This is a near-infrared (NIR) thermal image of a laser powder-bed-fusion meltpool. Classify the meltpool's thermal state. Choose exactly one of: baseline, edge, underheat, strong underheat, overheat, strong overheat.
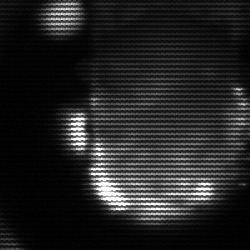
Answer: baseline